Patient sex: F
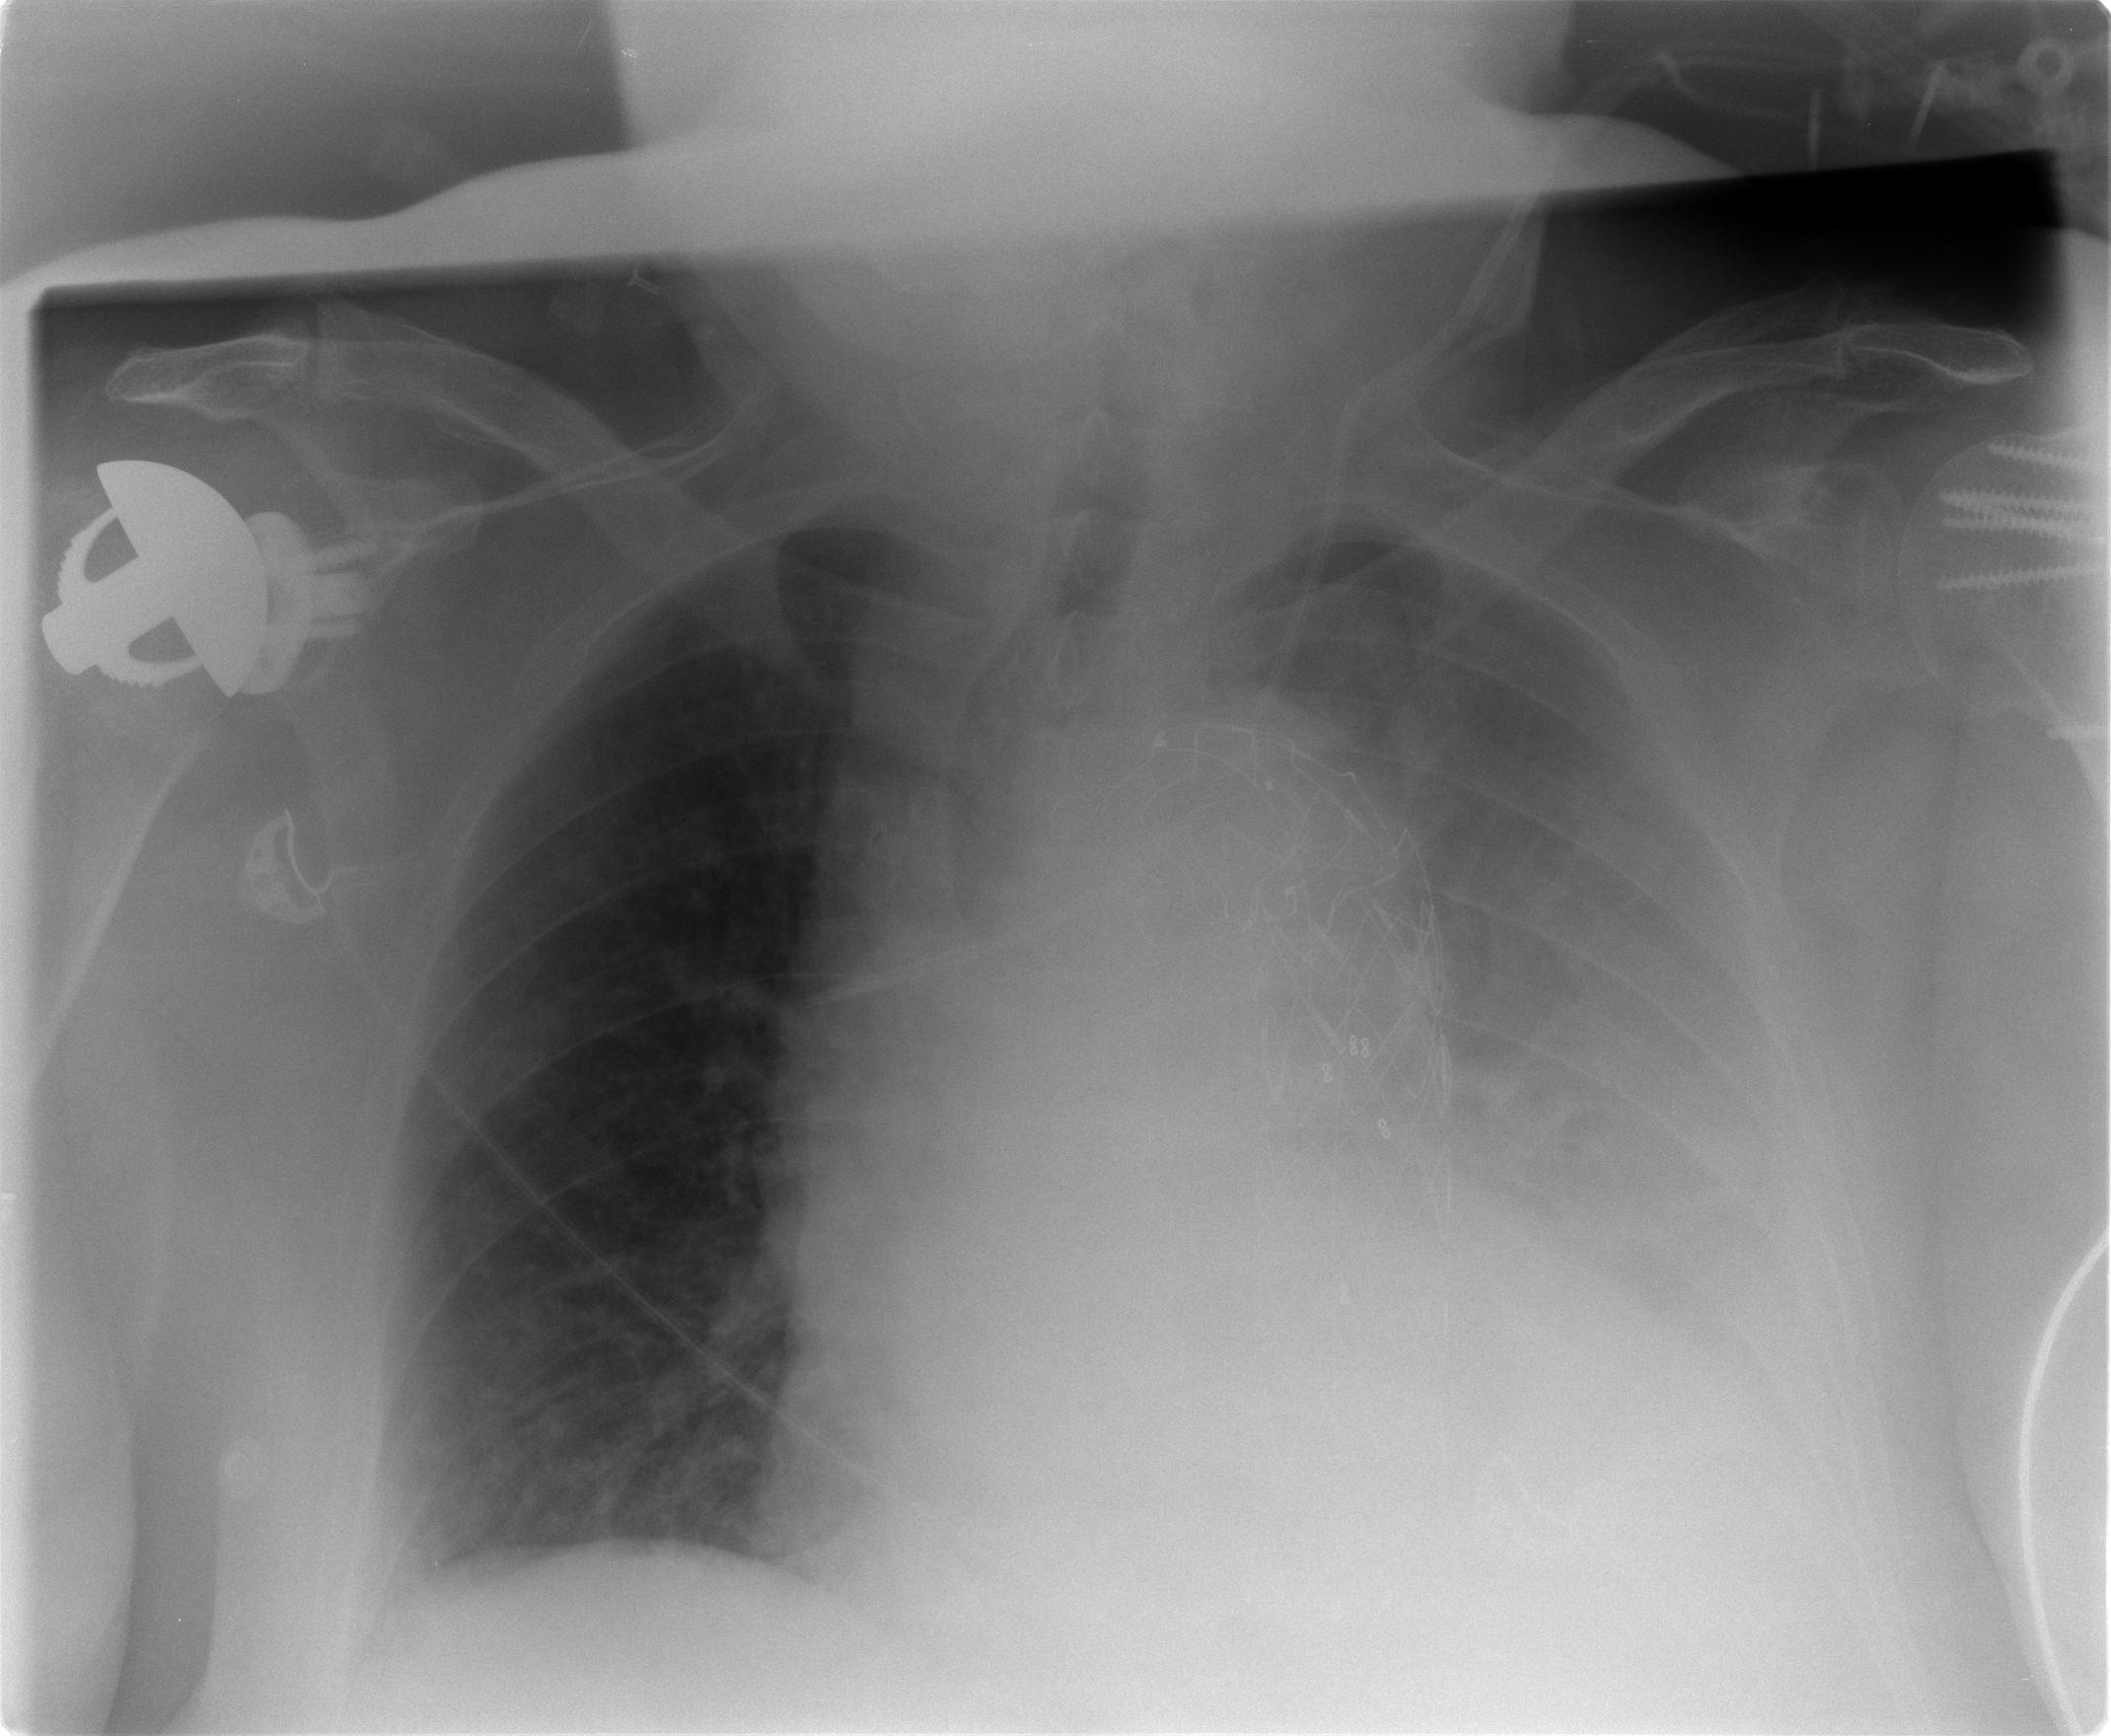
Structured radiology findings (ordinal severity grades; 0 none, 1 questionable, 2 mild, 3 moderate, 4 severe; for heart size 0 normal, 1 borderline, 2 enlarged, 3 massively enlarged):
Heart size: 2
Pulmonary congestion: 0
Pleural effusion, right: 0
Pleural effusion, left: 4
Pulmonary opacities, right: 0
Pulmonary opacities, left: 0
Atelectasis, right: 0
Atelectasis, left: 4